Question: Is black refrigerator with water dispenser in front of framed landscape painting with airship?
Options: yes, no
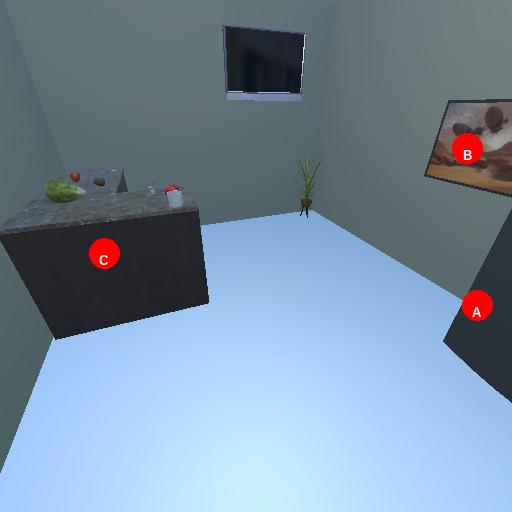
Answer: yes